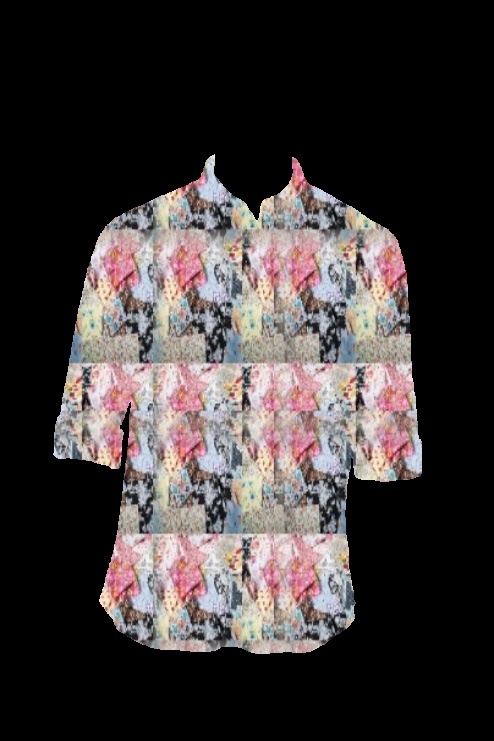
multi floral print button up tee